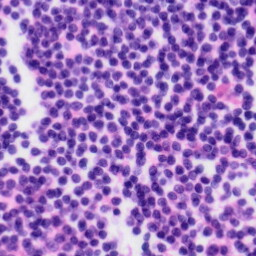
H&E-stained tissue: Tonsil